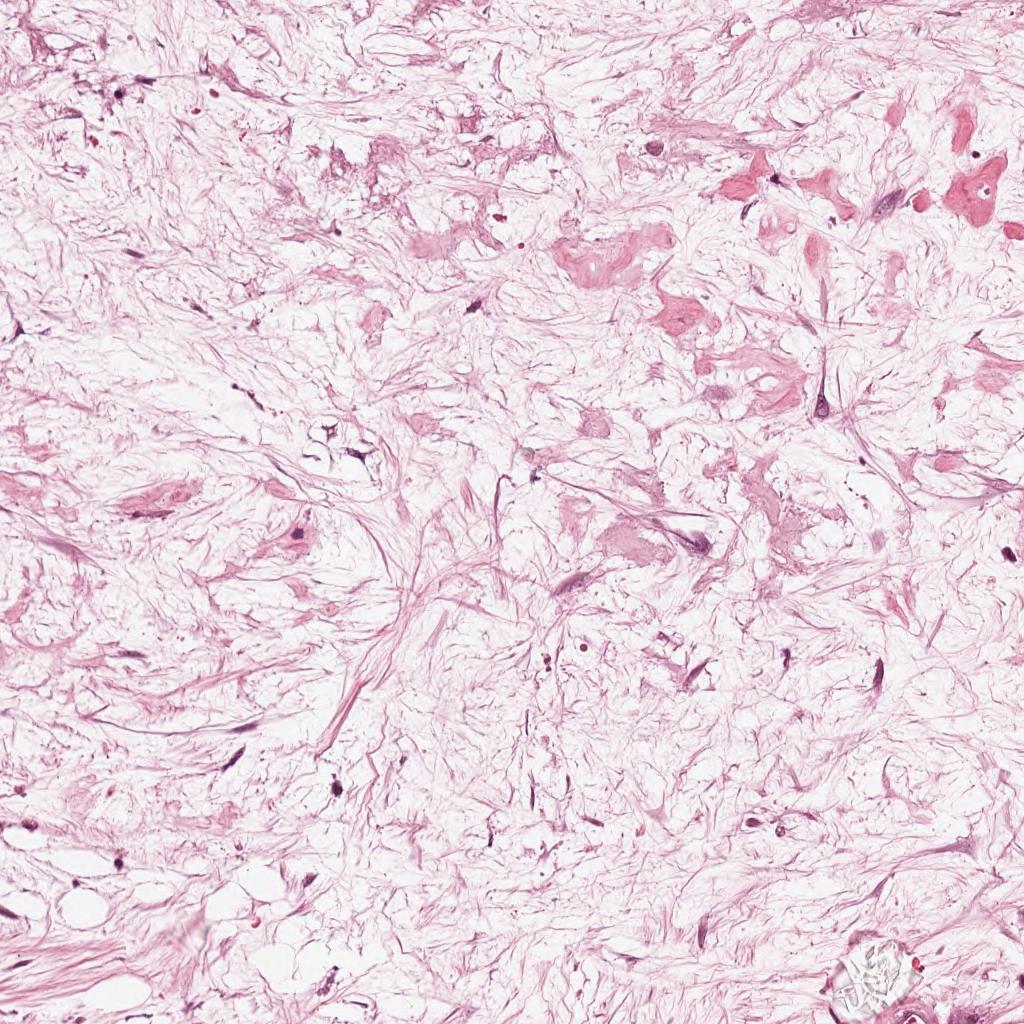
Label: Non-Viable-Tumor